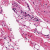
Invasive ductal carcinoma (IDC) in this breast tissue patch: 0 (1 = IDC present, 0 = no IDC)